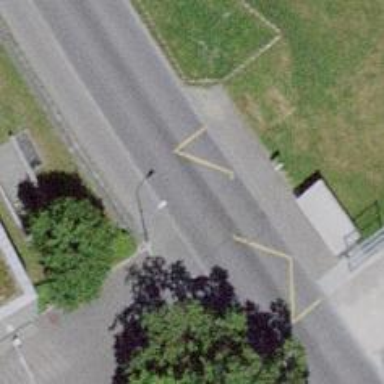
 serving as platform for public transportation."